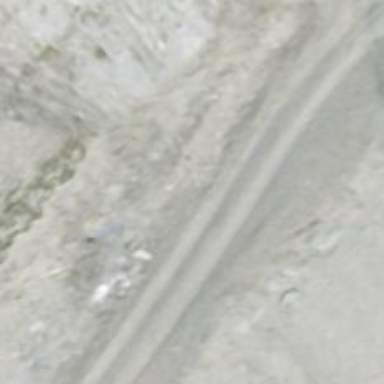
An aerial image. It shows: Dirt track road with grade3 tracktype.